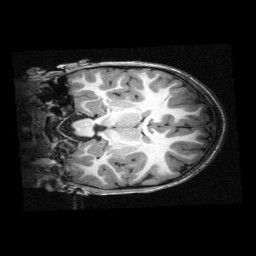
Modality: T1w
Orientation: coronal
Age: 8
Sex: male
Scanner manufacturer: siemens
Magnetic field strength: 3 T
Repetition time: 2.3 s
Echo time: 0.00336 s